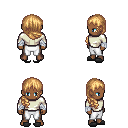
a pixel art fantasy rpg character, male body template, human, dark skin, white long-sleeve shirt, white pants, light blonde right-swept hairstyle, white cloth bandages, gray slippers, four views (front, back, left, right), 2x2 character sprite sheet, small pixel art, hard edges, no anti-aliasing